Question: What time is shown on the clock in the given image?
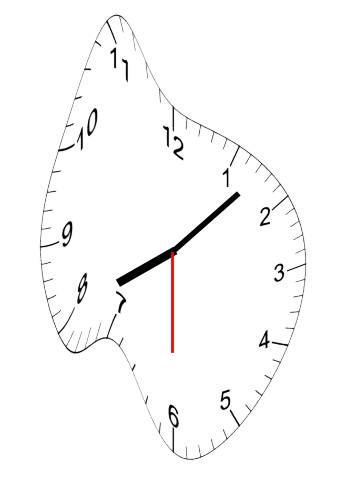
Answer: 08:07:30